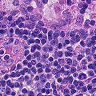
Metastatic tissue present: no